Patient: sex M, age 68
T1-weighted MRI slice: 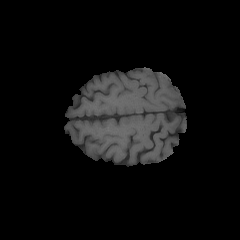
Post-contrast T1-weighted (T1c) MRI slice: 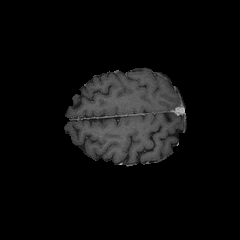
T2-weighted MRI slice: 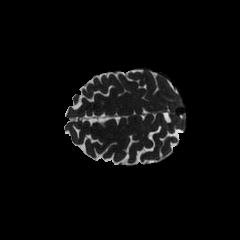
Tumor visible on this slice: no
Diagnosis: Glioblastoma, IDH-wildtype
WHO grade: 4